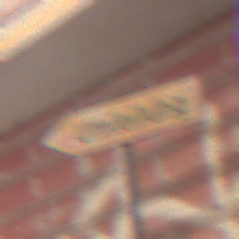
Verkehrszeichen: UmleitungswegweiserLinksweisend
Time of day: MorningAfternoon
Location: Outdoor (Urban)
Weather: Clear
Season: NotSpecified
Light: Natural